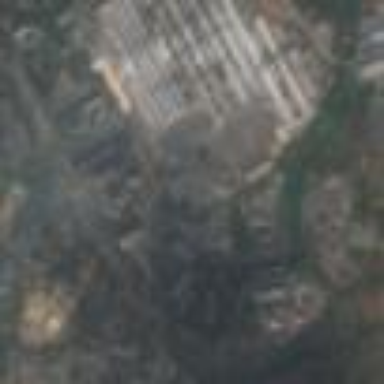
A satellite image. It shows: Industrial area with coal power plant.